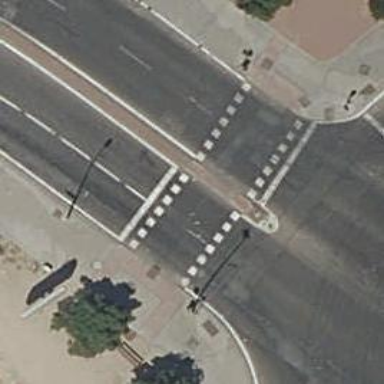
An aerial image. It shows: Crossing with traffic signals.